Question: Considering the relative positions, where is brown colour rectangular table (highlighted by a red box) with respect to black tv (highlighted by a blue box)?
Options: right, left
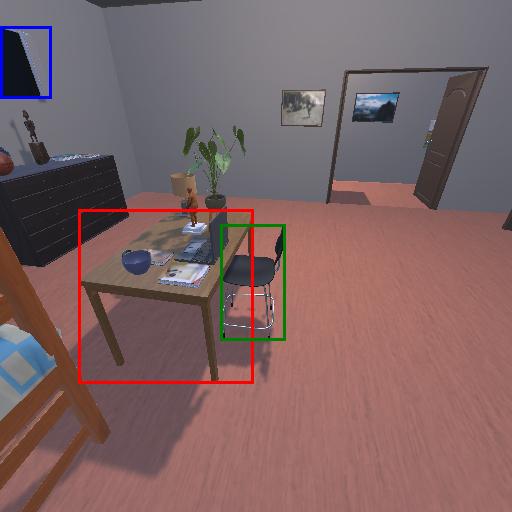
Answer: right